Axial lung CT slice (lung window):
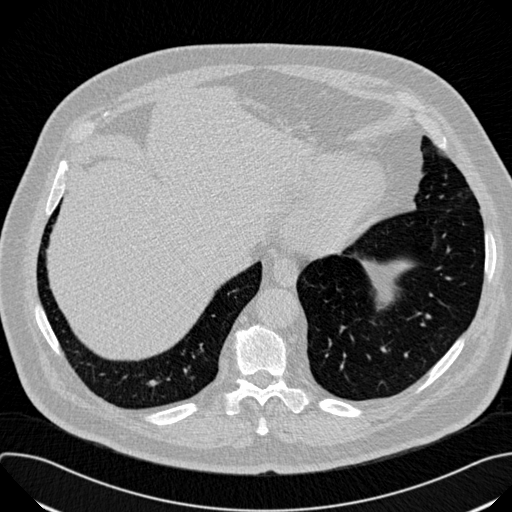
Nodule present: no